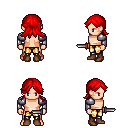
a pixel art fantasy rpg character, male body template, human, light skin, steel arm armor, gold greaves, red loose hair, brown shoes, dagger, four views (front, back, left, right), 2x2 character sprite sheet, small pixel art, hard edges, no anti-aliasing